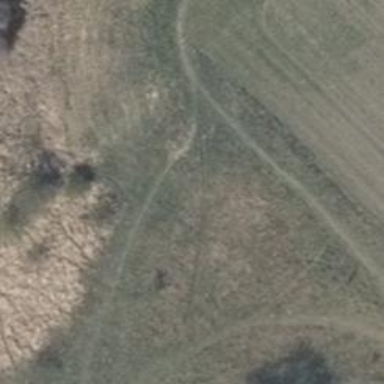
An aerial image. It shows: Path covered in grass.